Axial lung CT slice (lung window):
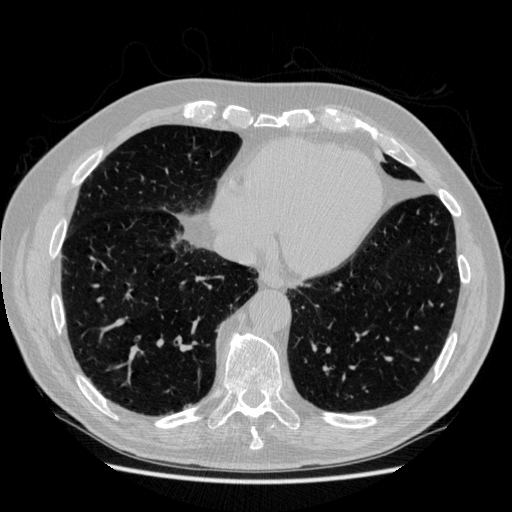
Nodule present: no